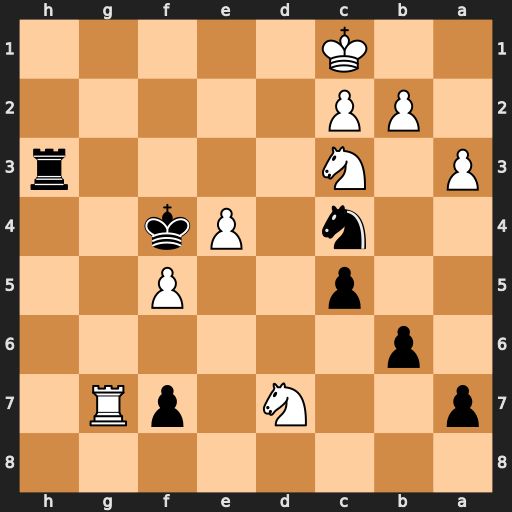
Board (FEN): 8/p2N1pR1/1p6/2p2P2/2n1Pk2/P1N4r/1PP5/2K5
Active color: b
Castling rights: -
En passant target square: -
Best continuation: Rh1+ Nd1 Ne3 b4 Rxd1+ Kb2 Rxd7